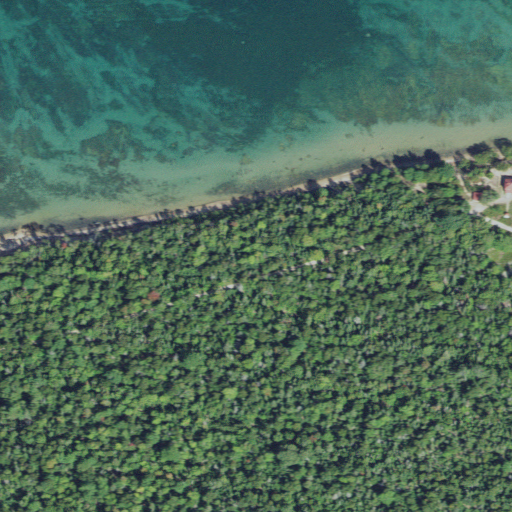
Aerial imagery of cape in Michigan named Au Sable Point containing open water, evergreen forest, woody wetlands, mixed forest, open development, barren land, low intensity development, and shrub